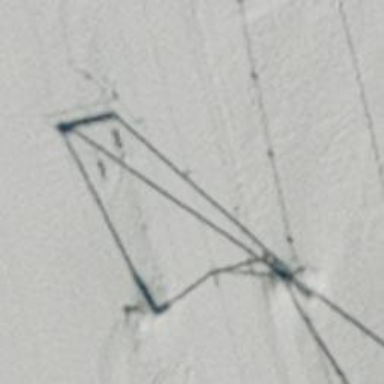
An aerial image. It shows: Pylon for aerialway.